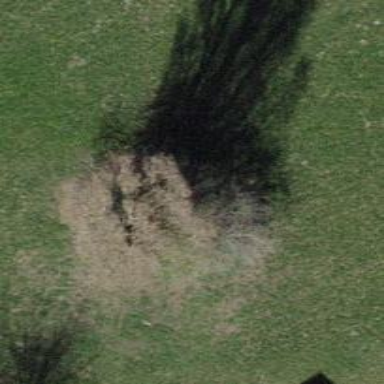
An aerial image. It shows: Single tag "natural: tree."